Question: I want to design this complex table structure in bootstrap.
In this image there is dashed vertical line which comes along display button (I don't want this:

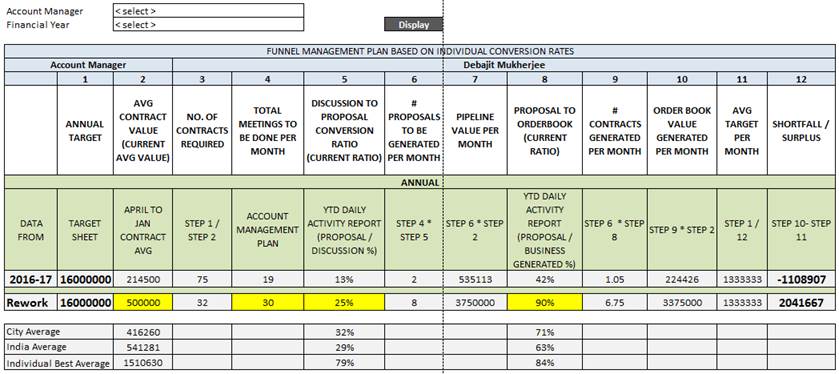
Answer: > you can easily design by using simple table, thead, tr,th,tbody